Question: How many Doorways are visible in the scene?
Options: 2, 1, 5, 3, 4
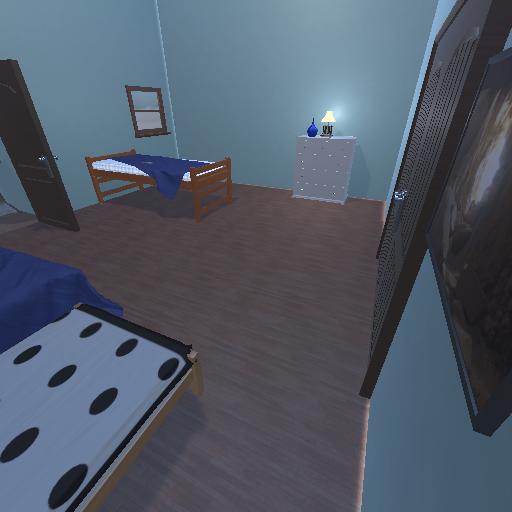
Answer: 2